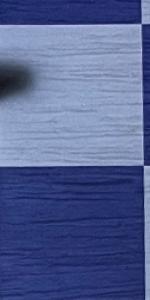
Label: Empty